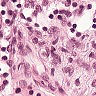
Metastatic tissue present: no